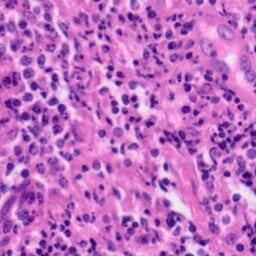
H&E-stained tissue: Tonsil